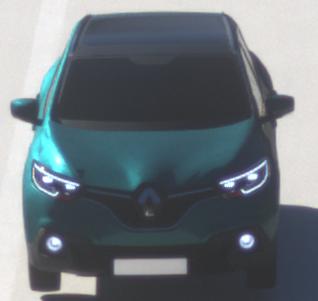
Make: Renault
Model: Kadjar ENERGY TCe 130
Detailed model: Kadjar
Model produced from: 2015/05
Model produced until: 2018/08
Doors: 5
Color: blue
Road condition: dry road
Daytime: morning or afternoon
Contrast: high contrast